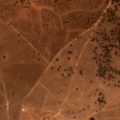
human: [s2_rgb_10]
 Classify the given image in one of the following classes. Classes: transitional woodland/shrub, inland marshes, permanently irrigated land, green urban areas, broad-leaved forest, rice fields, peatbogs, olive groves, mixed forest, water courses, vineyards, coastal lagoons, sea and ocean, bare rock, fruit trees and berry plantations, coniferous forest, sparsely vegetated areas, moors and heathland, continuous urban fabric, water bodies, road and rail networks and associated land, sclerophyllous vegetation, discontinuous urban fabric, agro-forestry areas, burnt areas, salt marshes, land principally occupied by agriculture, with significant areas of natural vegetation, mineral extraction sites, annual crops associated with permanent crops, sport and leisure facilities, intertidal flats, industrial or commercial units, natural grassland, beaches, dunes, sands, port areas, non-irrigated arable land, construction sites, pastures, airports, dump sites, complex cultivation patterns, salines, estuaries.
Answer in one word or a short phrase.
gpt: non-irrigated arable land, agro-forestry areas, broad-leaved forest